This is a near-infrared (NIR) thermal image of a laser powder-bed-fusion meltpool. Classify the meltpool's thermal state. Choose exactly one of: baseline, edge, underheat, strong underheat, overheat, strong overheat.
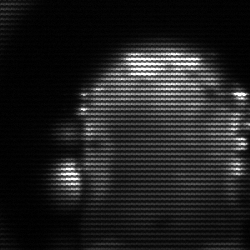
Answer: baseline